Interaction volume radius: 5 \u00c5
Interaction volume height: 15 \u00c5
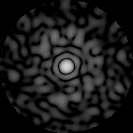
Disorder parameter: 0.8185